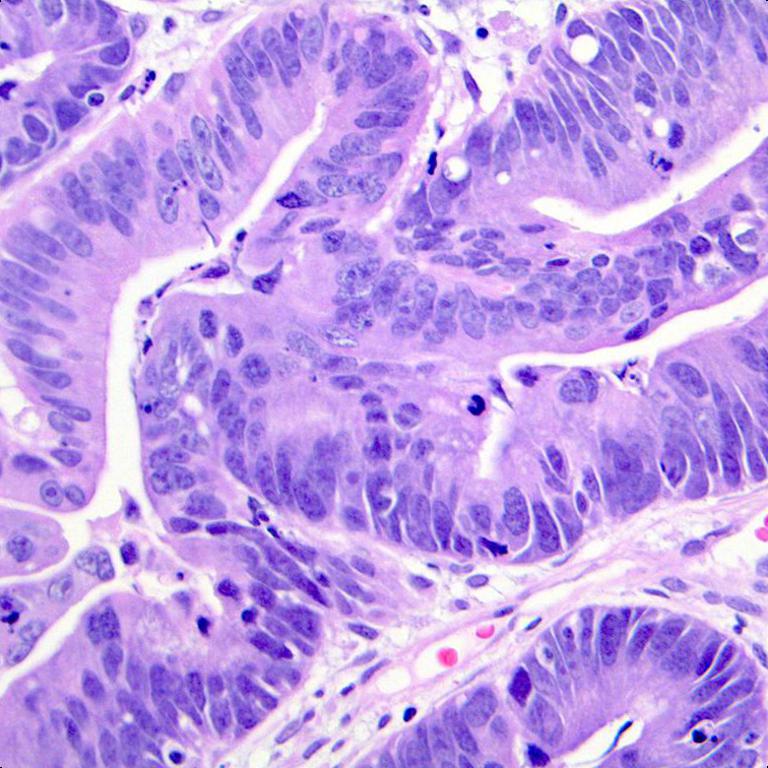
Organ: colon
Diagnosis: adenocarcinomas